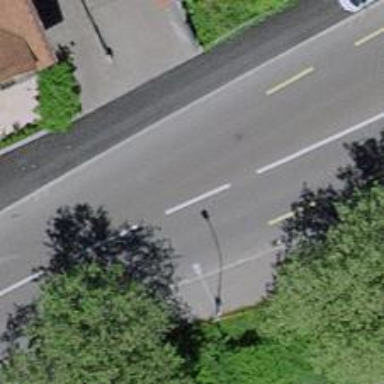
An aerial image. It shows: Asphalt cycleway for cycling.